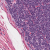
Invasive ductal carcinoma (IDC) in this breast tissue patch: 1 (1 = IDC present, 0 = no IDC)